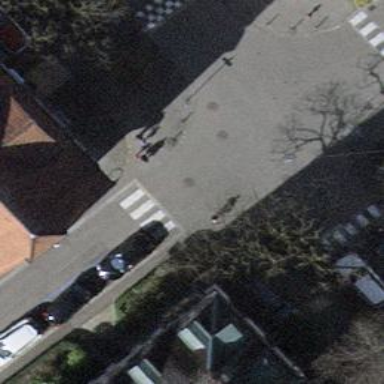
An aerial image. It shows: Unmarked crossing with traffic calming table.